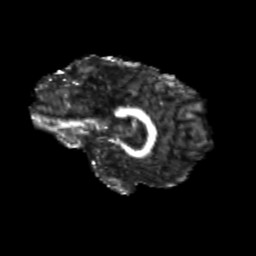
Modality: FA
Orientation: sagittal
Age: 21
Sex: male
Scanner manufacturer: siemens
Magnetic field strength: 3 T
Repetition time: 3.5 s
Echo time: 0.104 s